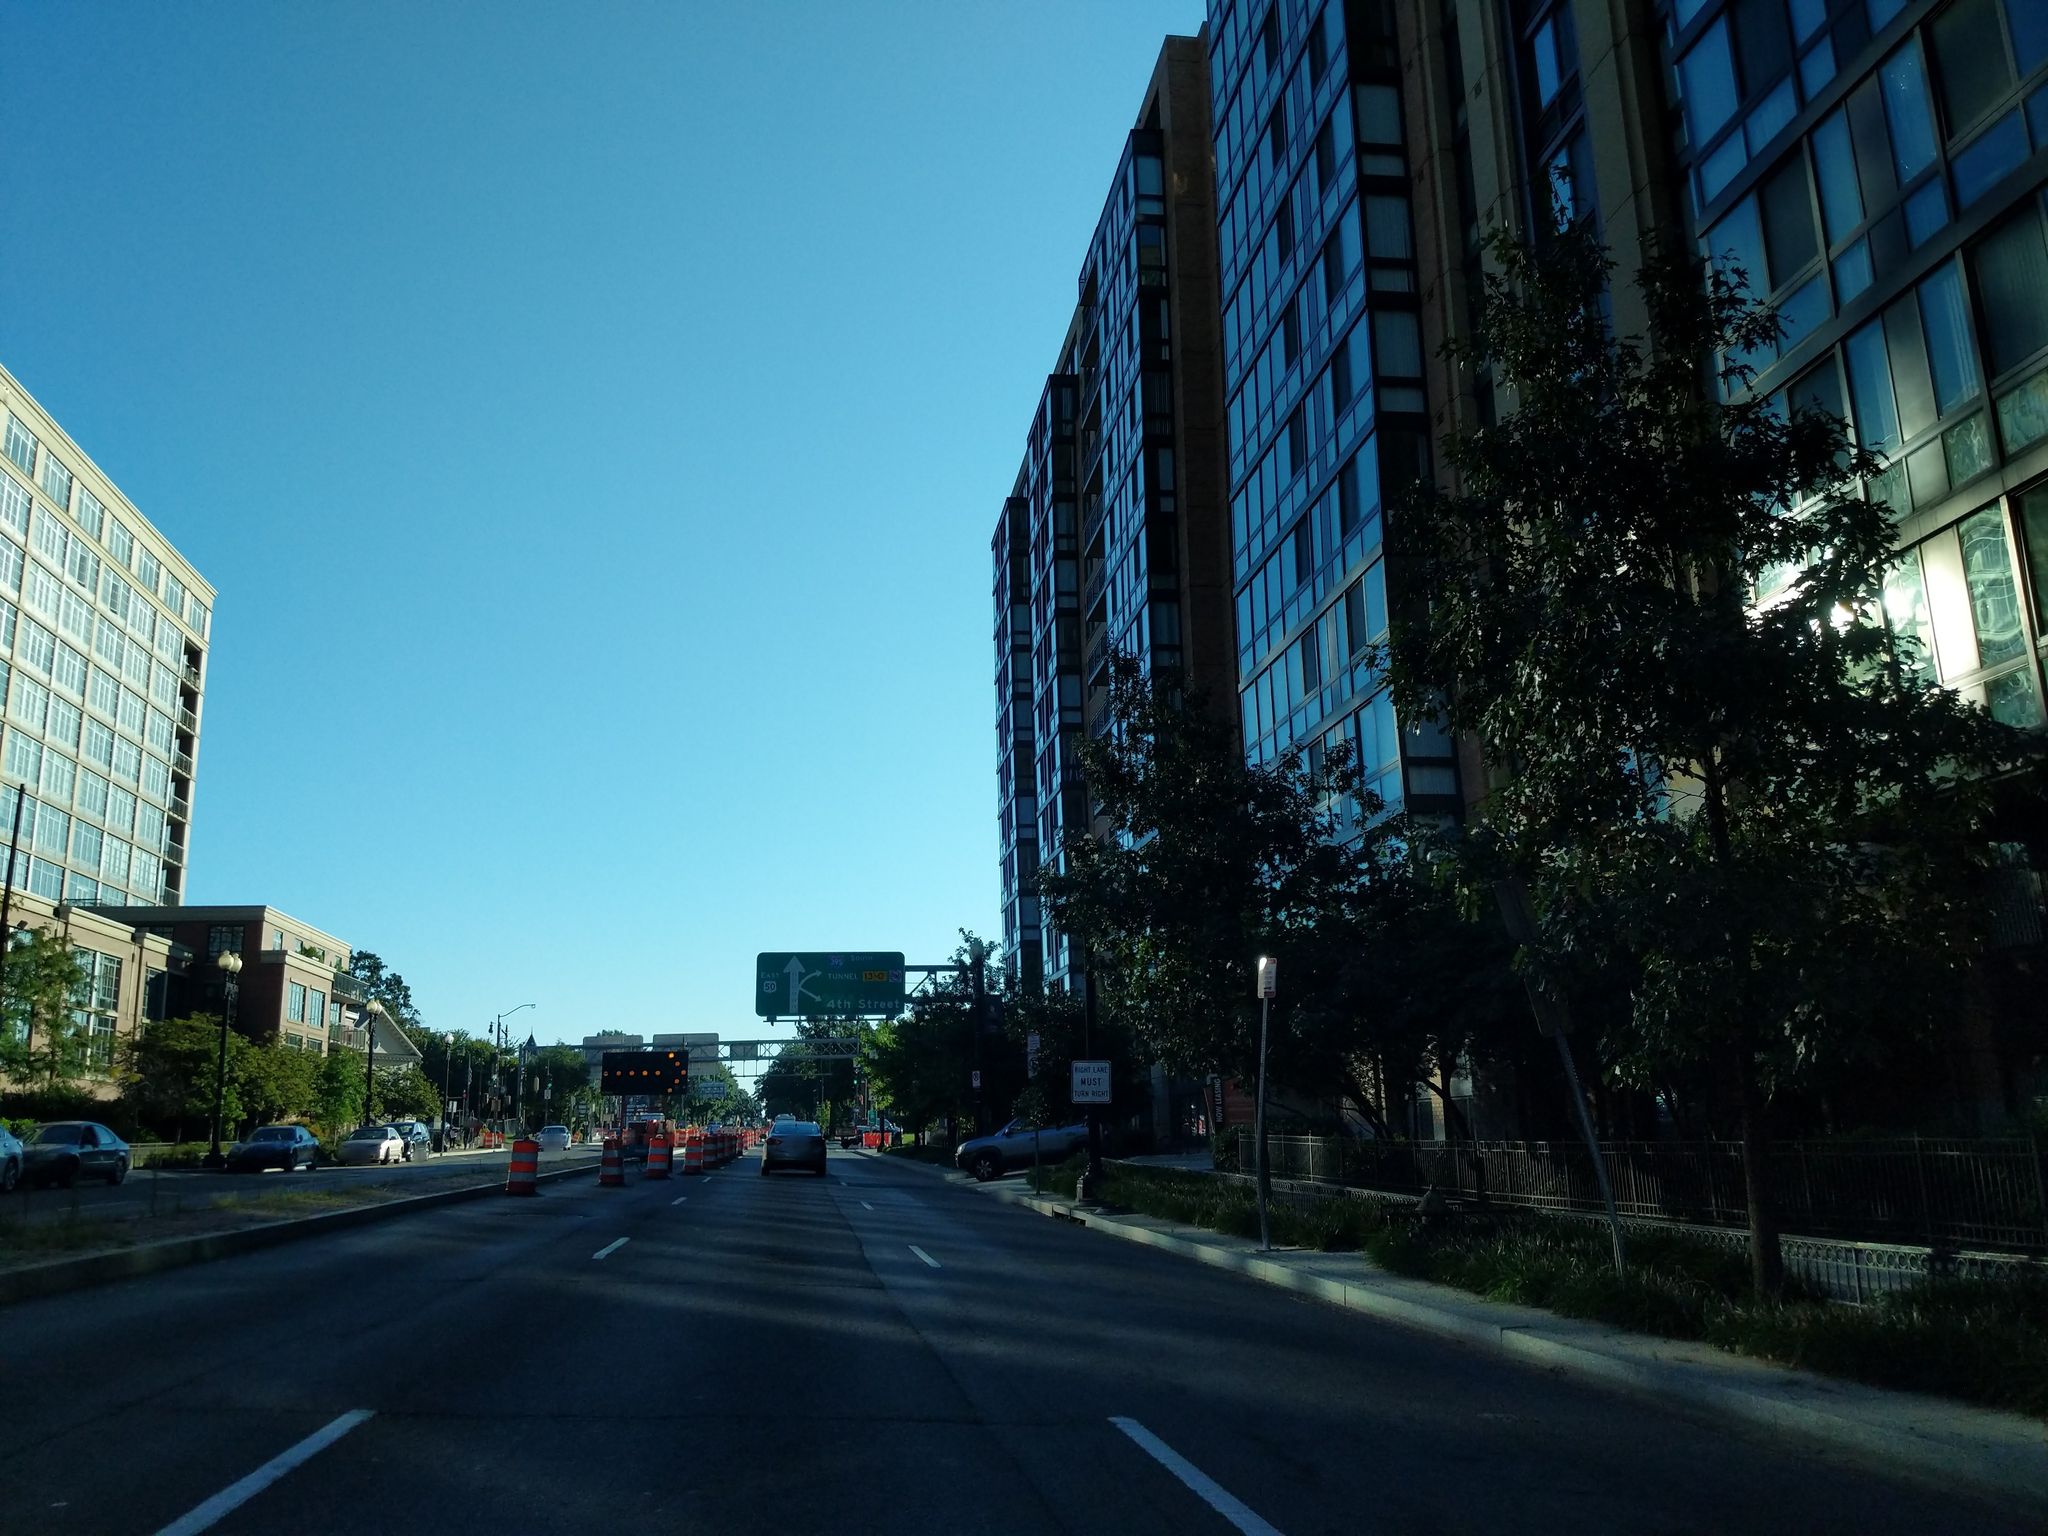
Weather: clear
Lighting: day
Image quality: good
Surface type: driving surface
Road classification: trunk
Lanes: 3
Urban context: urban centre
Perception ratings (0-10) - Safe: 4.72, Lively: 8.14, Beautiful: 6.46, Boring: 2.98, Depressing: 2.96, Wealthy: 5.26